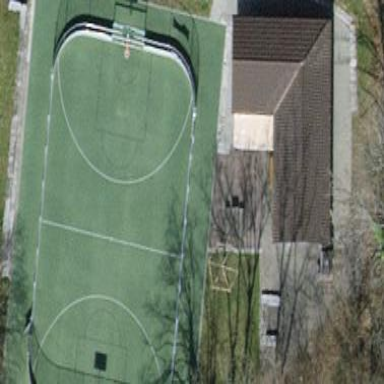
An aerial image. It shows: Pitch for leisure activities.